高二 · 代数
5. 若 $x, y$ 满足约束条件 $\left\{\begin{array}{l}x-y \geqslant 0 \\ x+y-2 \leqslant 0 \\ y \geqslant 0\end{array}\right.$, 则 $z=3 x-4 y$ 的最小值为一.
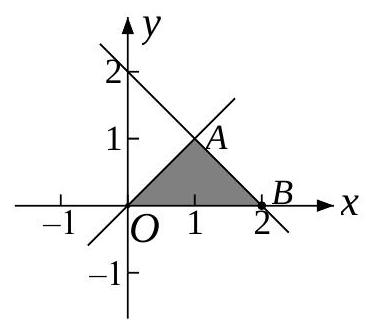
答案: -1
解析: 不等式组的可行域如图阴影部分.

目标函数 $z=3 x-4 y$ 在点 $A(1,1)$ 取得最小值 $z=3 \times 1-4 \times 1=-1$.